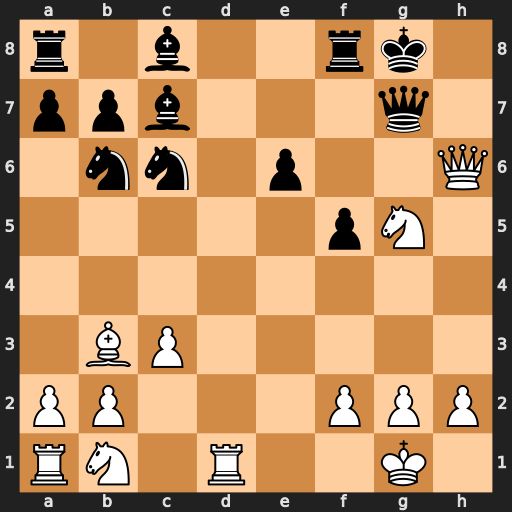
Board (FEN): r1b2rk1/ppb3q1/1nn1p2Q/5pN1/8/1BP5/PP3PPP/RN1R2K1
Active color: w
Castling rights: -
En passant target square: -
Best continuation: Bxe6+ Bxe6 Qxg7+ Kxg7 Nxe6+